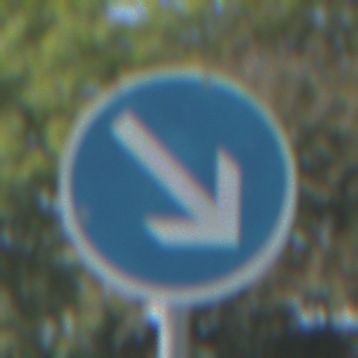
Verkehrszeichen: VorgeschriebeneVorbeifahrtRechts
Umgebung: Outdoor, Nature
Tageszeit: Midday
Wetter: Clear
Licht: Natural
Jahreszeit: NotSpecified
Kontrast: HighContrast